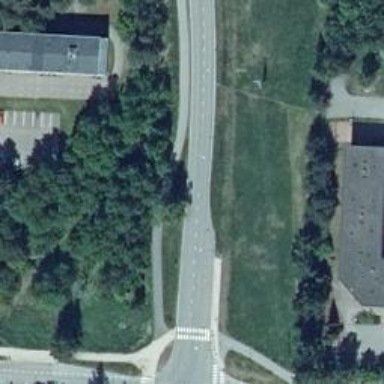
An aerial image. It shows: Asphalt cycleway.